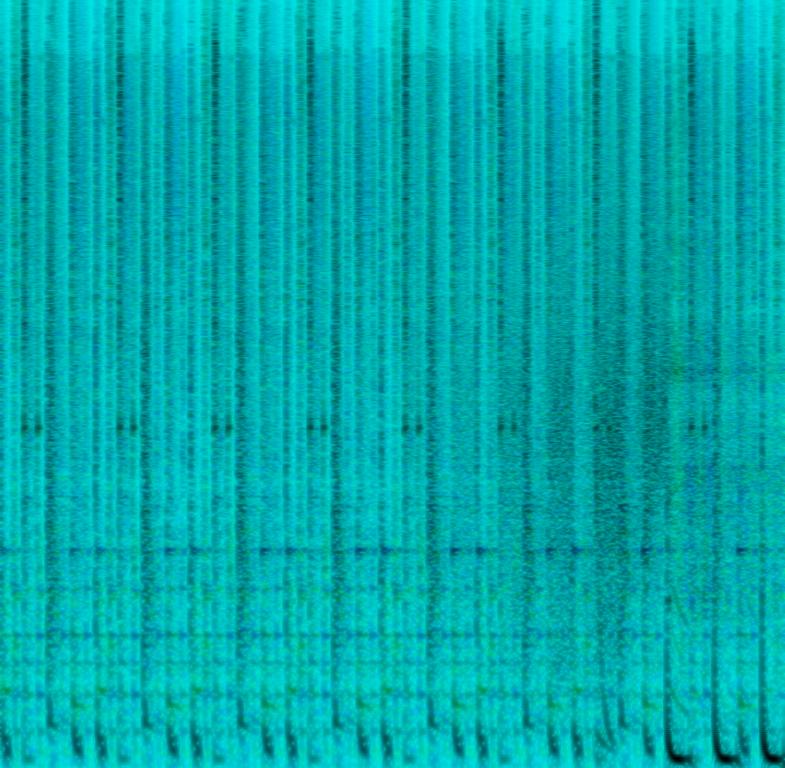
The Dance Electronic track features a filtered clapping, suspenseful synth arpeggio melody, shimmering open hat, subtle hi hat, tinny syncopated percussive element, groovy bongos located in the right channel and pulsating filter modulated riser that bring the energy up. In the second part of the loop there is a "4 on the floor" kick pattern with a slight variation, alongside wide, echoing female exhales and shimmering shakers. It sounds low quality, especially since there is a tiny audio cutout, but also energetic, like something you would hear in the clubs.